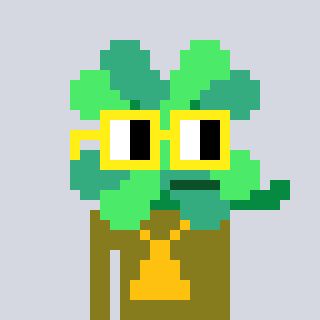
a pixel art character with square yellow glasses, a clover-shaped head and a gunk-colored body on a cool background